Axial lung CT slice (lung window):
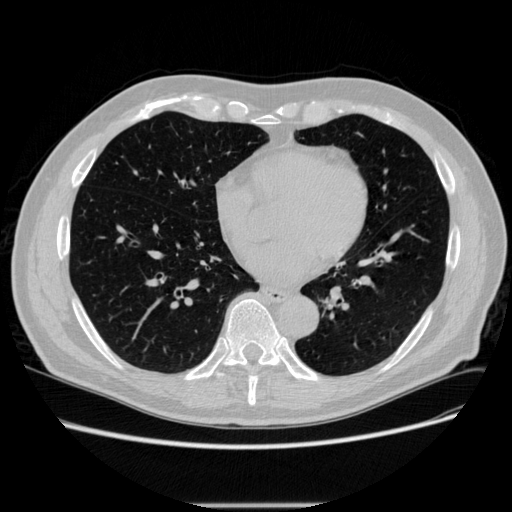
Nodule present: no